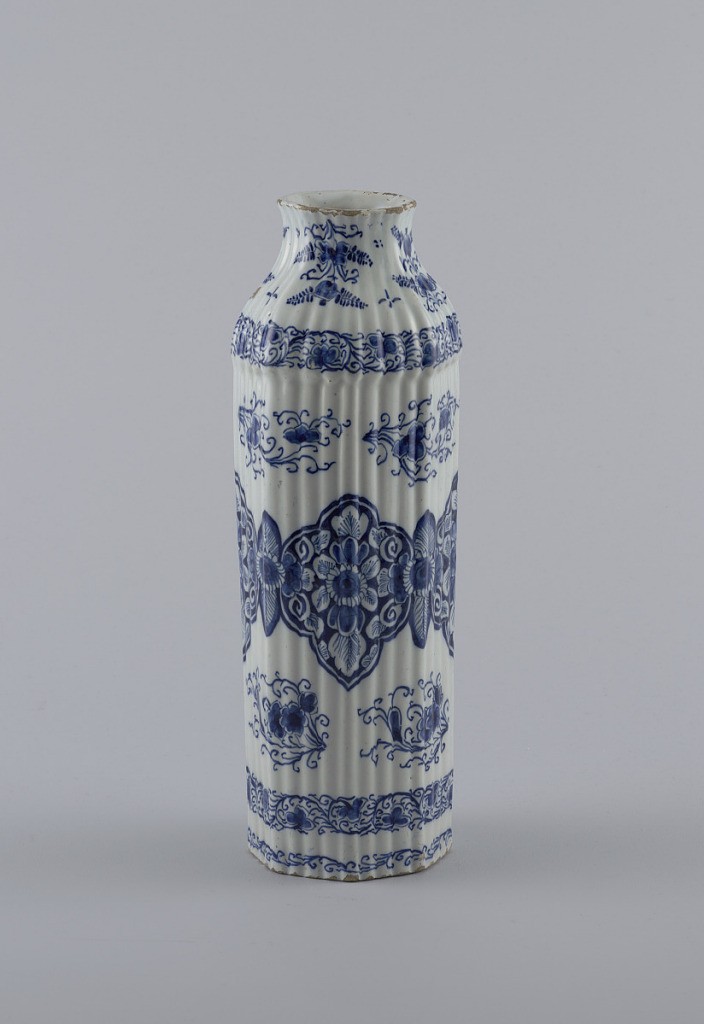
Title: Vase
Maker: Jan Jansz Van Der Laan
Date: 1680–1710
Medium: Tin-glazed earthenware
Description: Tall reeded 8-sided body, bulge at shoulder, tapered neck, slightly flared mouth; painted in underglaze blue on white with large stylized lotus leaf band around center, 3 smaller scroll bands surrounding, and floral/leaf sprays interspersed.